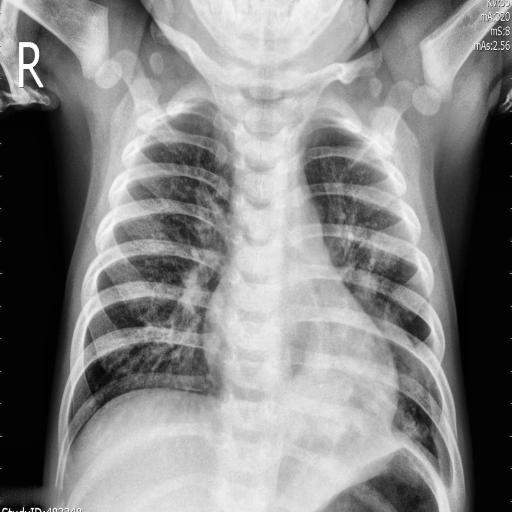
Finding: PNEUMONIA